Aerial crown-view tile of a tropical tree (Barro Colorado Island, Panama), acquired 20241014:
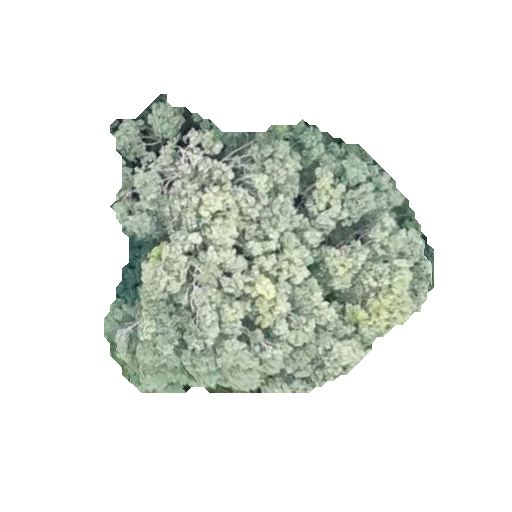
Species: Aspidosperma desmanthum
GBIF accepted scientific name: Aspidosperma desmanthum
Crown area: 113.415 m²